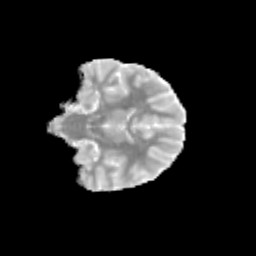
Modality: MD
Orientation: coronal
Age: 13
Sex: female
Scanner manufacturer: siemens
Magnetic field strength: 3 T
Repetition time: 3.8 s
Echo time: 0.07 s